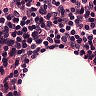
Metastatic tissue present: no